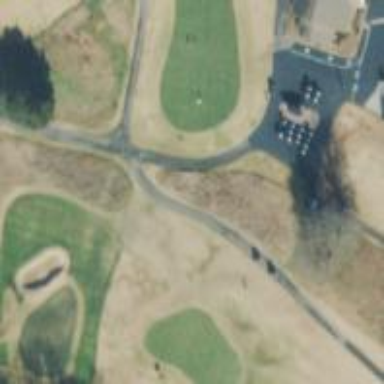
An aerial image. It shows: Path designated for golf carts.